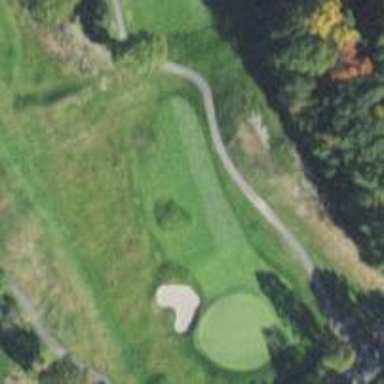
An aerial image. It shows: Path for golf carts.